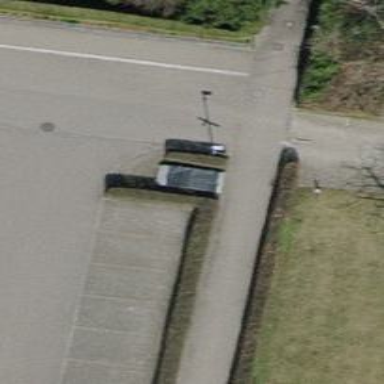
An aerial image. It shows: Cycle barrier.